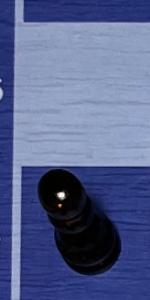
Label: Pawn_Black